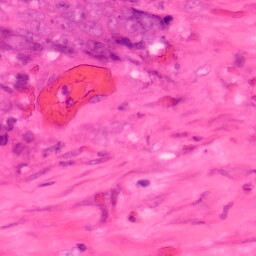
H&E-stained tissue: Colon